Field crop: maize
Growth stage: 1
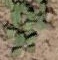
Species: convolvulus